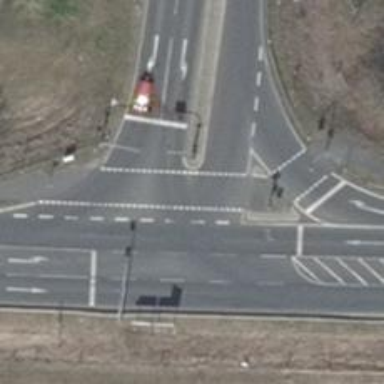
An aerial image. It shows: Asphalt trunk link highway with traffic island.